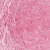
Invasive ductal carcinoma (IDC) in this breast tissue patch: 0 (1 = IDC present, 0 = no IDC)